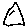
Label: triangle